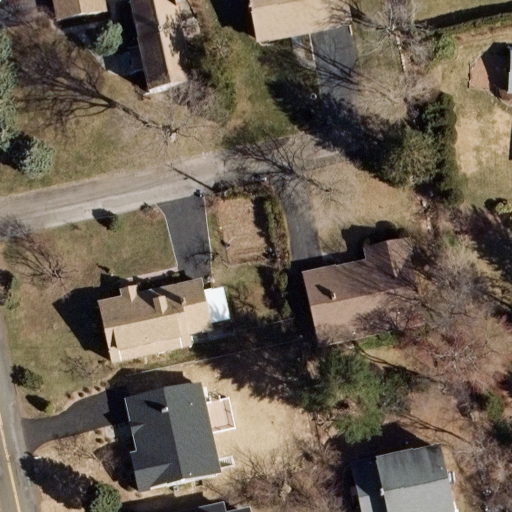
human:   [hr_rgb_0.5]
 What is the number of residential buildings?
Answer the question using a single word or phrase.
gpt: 9

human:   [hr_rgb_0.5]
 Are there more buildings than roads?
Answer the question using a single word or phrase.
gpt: yes

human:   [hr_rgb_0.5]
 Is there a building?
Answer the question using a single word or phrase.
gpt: yes

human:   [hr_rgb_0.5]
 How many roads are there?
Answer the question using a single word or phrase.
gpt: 2

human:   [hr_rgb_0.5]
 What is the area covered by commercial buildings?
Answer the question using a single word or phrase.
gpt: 0m2

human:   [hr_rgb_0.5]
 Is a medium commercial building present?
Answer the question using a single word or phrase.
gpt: no

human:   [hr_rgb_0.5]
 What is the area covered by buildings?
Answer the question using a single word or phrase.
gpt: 1938m2

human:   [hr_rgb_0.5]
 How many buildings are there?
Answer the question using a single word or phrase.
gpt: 9

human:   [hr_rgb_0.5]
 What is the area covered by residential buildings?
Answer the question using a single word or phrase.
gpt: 1938m2

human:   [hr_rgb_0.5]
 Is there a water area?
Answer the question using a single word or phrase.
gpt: no

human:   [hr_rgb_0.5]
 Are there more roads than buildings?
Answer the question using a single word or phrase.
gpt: no

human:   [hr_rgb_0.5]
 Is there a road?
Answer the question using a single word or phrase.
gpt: yes

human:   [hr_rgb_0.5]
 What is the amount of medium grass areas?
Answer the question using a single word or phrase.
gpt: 0

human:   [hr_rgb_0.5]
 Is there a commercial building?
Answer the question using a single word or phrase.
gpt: no

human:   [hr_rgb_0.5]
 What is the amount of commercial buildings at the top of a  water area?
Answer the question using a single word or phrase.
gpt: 0

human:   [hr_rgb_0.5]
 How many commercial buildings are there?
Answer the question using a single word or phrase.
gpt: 0

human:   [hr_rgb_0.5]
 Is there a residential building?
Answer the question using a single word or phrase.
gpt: yes

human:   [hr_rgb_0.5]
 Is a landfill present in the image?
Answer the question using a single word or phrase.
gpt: no

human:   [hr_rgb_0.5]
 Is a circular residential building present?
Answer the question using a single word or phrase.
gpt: no

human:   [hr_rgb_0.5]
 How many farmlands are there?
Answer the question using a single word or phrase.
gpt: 0

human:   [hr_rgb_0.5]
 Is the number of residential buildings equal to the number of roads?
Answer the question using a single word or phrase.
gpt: no

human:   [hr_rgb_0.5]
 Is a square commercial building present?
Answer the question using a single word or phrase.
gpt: no

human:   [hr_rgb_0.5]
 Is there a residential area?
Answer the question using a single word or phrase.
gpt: no

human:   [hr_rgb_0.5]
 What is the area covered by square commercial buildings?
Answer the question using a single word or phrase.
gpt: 0m2

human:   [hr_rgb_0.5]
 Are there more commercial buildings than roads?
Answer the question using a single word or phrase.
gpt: no

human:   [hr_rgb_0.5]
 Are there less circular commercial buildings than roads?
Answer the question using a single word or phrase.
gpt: yes

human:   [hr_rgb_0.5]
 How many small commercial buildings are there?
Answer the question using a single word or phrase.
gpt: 0

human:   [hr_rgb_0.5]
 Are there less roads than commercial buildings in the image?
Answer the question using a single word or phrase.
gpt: no

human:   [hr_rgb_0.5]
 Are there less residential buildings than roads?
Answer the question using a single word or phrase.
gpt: no

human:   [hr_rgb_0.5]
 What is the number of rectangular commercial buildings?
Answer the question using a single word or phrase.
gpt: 0

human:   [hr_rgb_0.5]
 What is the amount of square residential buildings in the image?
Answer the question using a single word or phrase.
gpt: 0

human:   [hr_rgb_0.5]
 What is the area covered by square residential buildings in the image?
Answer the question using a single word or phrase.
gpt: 0m2

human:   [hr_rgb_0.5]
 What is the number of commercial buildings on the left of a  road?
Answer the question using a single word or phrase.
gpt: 0

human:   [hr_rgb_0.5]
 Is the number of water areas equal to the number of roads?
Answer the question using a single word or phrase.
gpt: no

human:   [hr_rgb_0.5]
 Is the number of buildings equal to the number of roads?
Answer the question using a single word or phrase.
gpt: no

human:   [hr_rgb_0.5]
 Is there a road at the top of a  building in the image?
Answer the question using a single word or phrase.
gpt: yes

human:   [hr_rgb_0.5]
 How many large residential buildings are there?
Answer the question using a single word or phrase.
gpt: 0

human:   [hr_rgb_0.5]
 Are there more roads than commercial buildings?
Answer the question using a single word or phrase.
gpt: yes

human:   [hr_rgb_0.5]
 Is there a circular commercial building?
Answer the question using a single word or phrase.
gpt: no

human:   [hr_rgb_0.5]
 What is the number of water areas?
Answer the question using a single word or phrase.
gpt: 0

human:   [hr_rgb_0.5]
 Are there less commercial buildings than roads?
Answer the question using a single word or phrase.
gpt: yes

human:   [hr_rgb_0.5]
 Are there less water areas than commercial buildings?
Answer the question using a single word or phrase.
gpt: no

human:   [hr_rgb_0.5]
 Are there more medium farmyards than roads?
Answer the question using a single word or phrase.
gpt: no

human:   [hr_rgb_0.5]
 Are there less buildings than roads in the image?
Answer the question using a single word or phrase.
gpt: no

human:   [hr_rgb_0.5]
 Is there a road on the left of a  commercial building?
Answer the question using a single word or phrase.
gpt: no

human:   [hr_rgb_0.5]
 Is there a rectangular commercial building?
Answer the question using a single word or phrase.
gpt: no

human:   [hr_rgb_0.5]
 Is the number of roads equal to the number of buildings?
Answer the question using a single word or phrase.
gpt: no

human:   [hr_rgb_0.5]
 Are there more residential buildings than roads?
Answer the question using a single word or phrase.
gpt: yes

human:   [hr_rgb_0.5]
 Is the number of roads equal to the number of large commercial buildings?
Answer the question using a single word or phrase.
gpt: no

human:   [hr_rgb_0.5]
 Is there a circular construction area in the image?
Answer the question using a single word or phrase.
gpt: no

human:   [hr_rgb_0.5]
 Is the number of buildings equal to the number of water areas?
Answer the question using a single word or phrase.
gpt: no

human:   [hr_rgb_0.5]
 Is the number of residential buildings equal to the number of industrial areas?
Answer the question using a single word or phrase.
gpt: no

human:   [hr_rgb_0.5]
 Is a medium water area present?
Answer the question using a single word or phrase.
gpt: no

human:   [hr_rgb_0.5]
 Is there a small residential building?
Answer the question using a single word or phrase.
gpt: yes

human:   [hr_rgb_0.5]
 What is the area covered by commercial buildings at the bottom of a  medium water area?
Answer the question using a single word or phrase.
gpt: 0m2

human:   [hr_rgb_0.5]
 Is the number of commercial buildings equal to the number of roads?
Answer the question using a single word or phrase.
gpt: no

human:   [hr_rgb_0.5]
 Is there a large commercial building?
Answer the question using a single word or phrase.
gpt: no

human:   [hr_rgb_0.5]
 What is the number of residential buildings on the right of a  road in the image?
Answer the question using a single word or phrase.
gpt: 9

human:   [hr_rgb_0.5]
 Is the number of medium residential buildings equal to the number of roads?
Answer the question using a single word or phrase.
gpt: no

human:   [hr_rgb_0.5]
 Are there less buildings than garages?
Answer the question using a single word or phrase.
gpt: no

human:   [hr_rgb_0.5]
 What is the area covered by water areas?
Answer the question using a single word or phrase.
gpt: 0m2

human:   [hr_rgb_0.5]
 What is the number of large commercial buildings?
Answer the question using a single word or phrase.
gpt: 0

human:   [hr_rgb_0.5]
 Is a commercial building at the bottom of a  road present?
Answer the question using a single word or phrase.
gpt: no

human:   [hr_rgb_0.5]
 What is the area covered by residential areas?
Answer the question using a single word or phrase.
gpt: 0m2